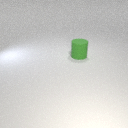
large green rubber cylinder